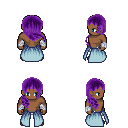
a pixel art fantasy rpg character, male body template, human, dark skin, overskirt, white pants, purple right-swept hairstyle, white cloth bandages, brown shoes, four views (front, back, left, right), 2x2 character sprite sheet, small pixel art, hard edges, no anti-aliasing